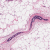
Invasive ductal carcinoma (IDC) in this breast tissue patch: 0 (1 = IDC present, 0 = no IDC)